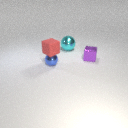
small red rubber cube above small blue metal sphere